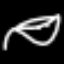
Label: leaf